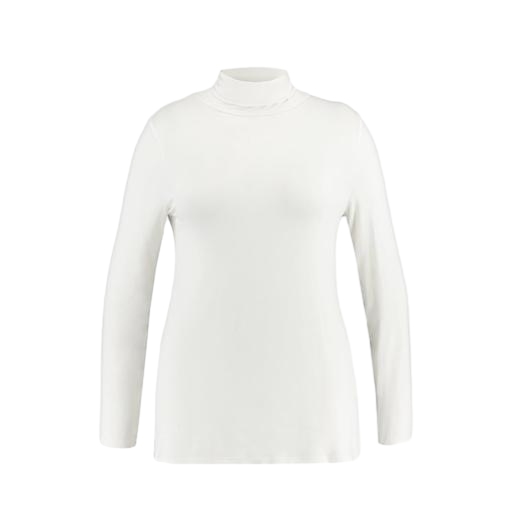
white polo-neck top, white plus size mock-neck top only macy, high-neck top, white background